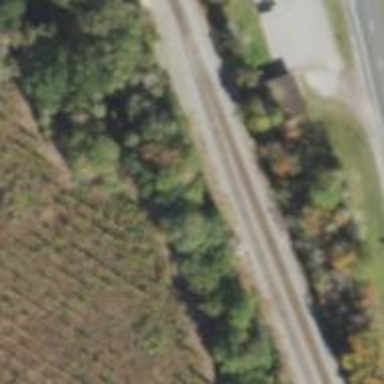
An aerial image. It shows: Railway siding for service.